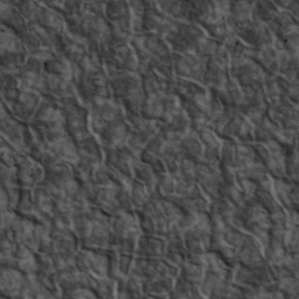
Label: non_frost